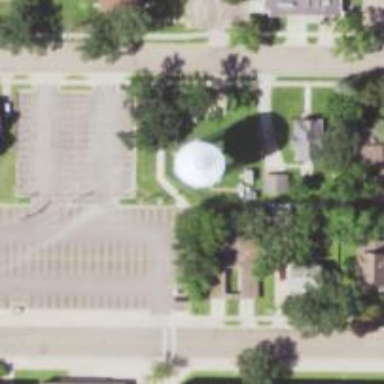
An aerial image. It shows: Water tower that is man-made.